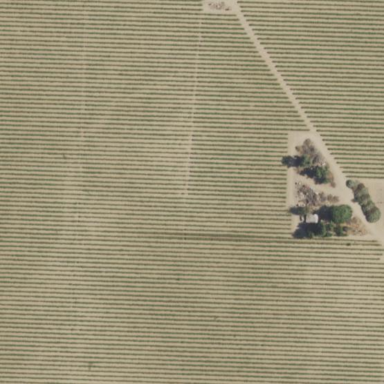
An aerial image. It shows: Beautiful vineyard in the countryside.